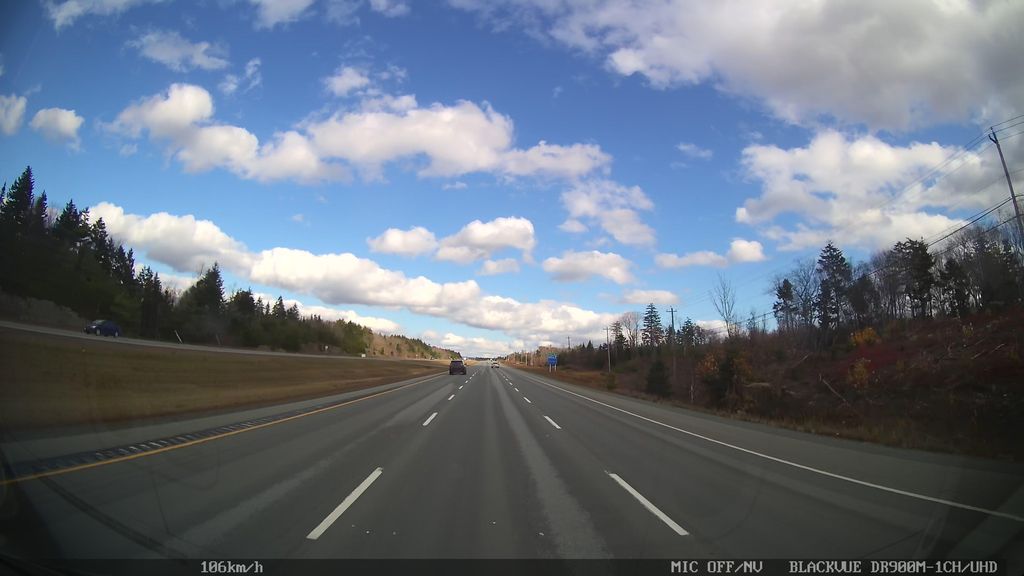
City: halifax